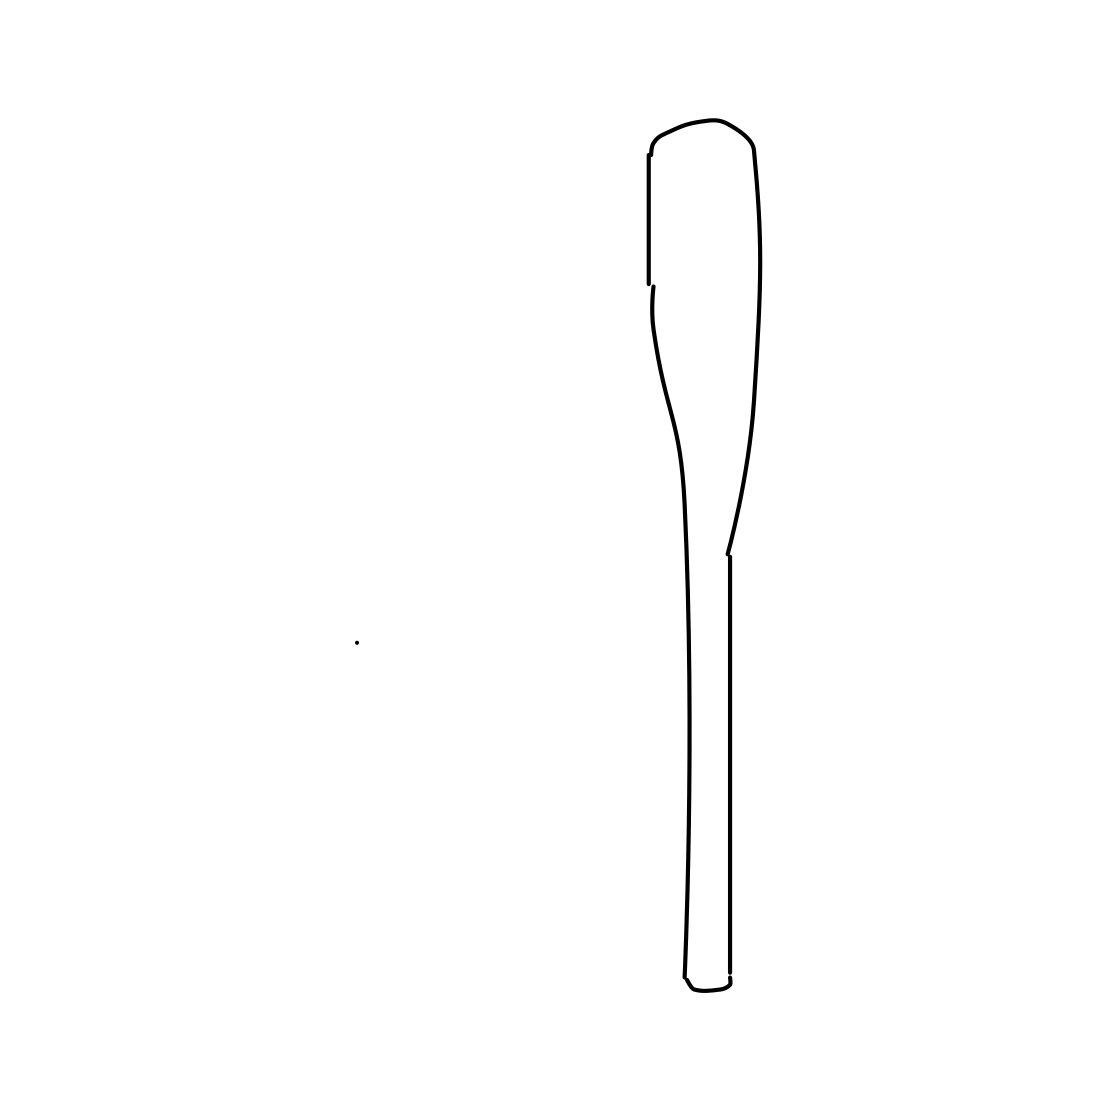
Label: baseball bat